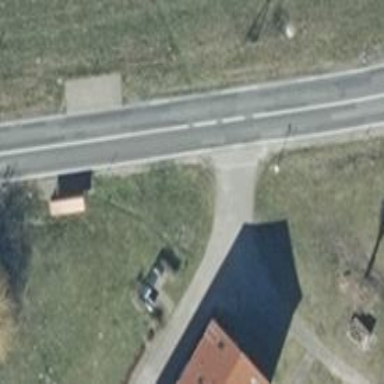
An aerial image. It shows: Emergency access point on the road.